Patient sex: F
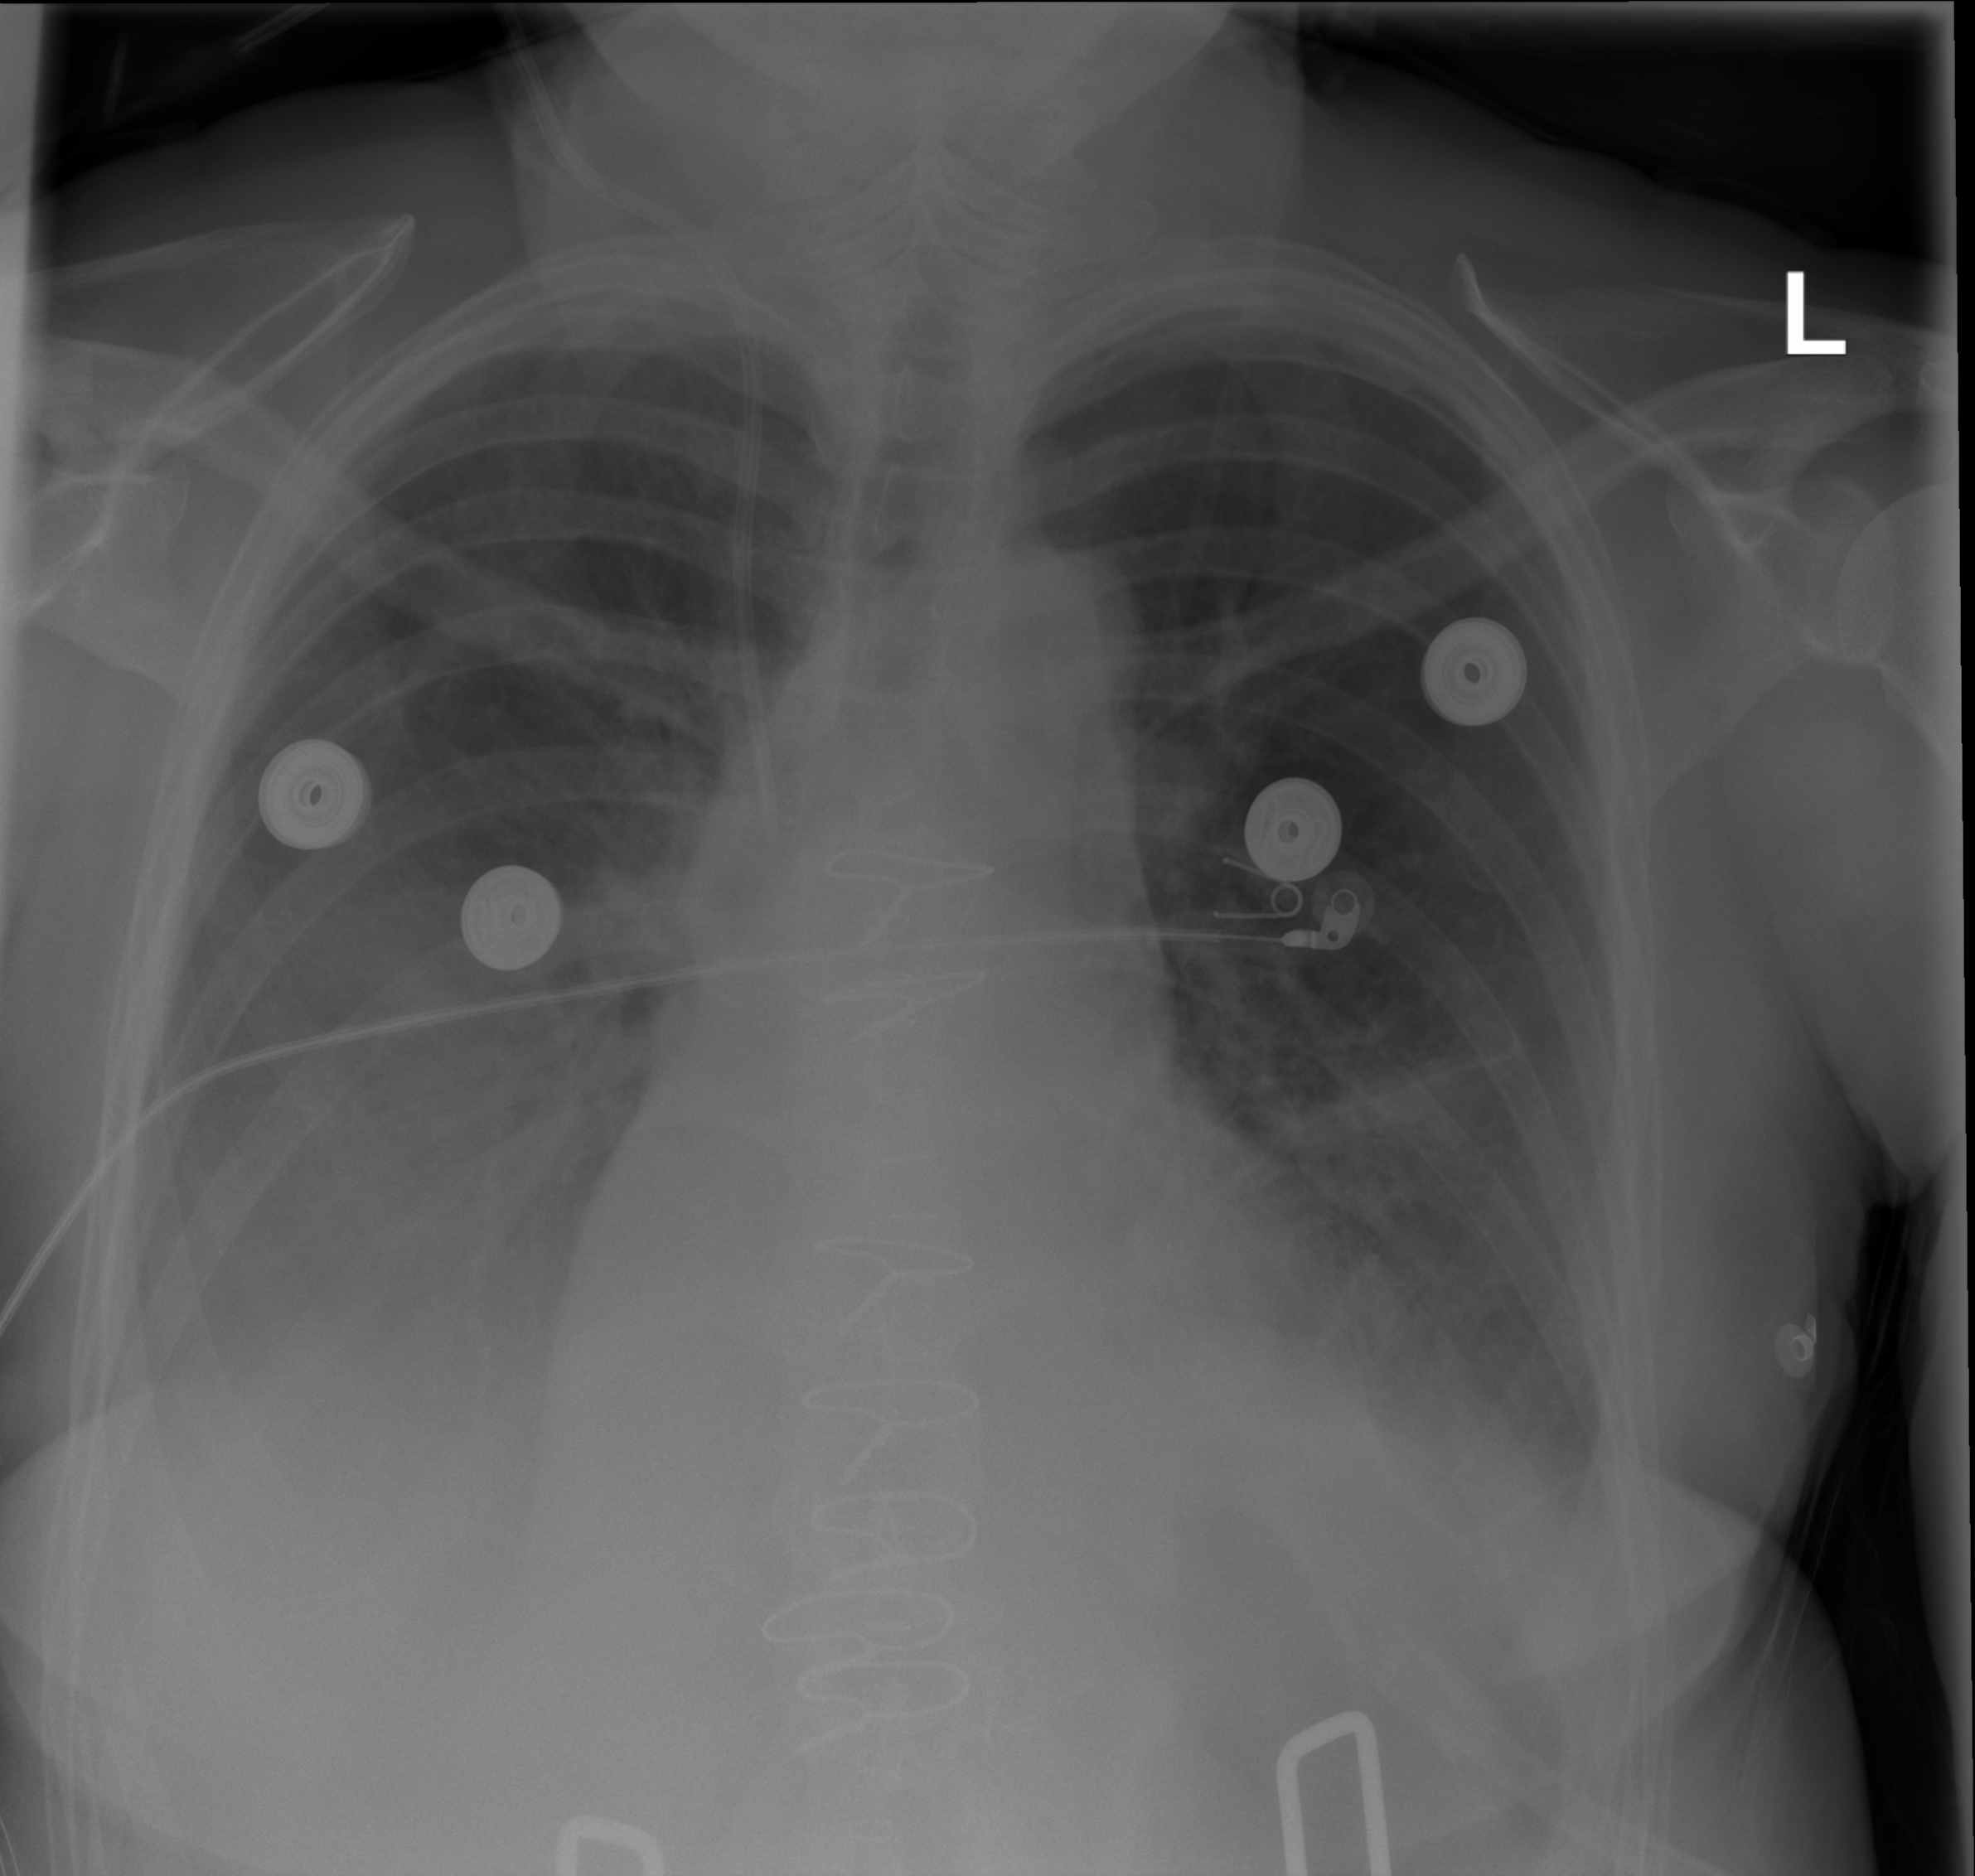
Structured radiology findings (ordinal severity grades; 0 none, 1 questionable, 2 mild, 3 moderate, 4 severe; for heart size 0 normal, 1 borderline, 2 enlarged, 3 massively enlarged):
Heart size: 2
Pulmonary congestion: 2
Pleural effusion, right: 3
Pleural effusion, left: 2
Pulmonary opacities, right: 0
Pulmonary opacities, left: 2
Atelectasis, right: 2
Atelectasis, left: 2